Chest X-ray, AP view. Patient: 46 years old, sex M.
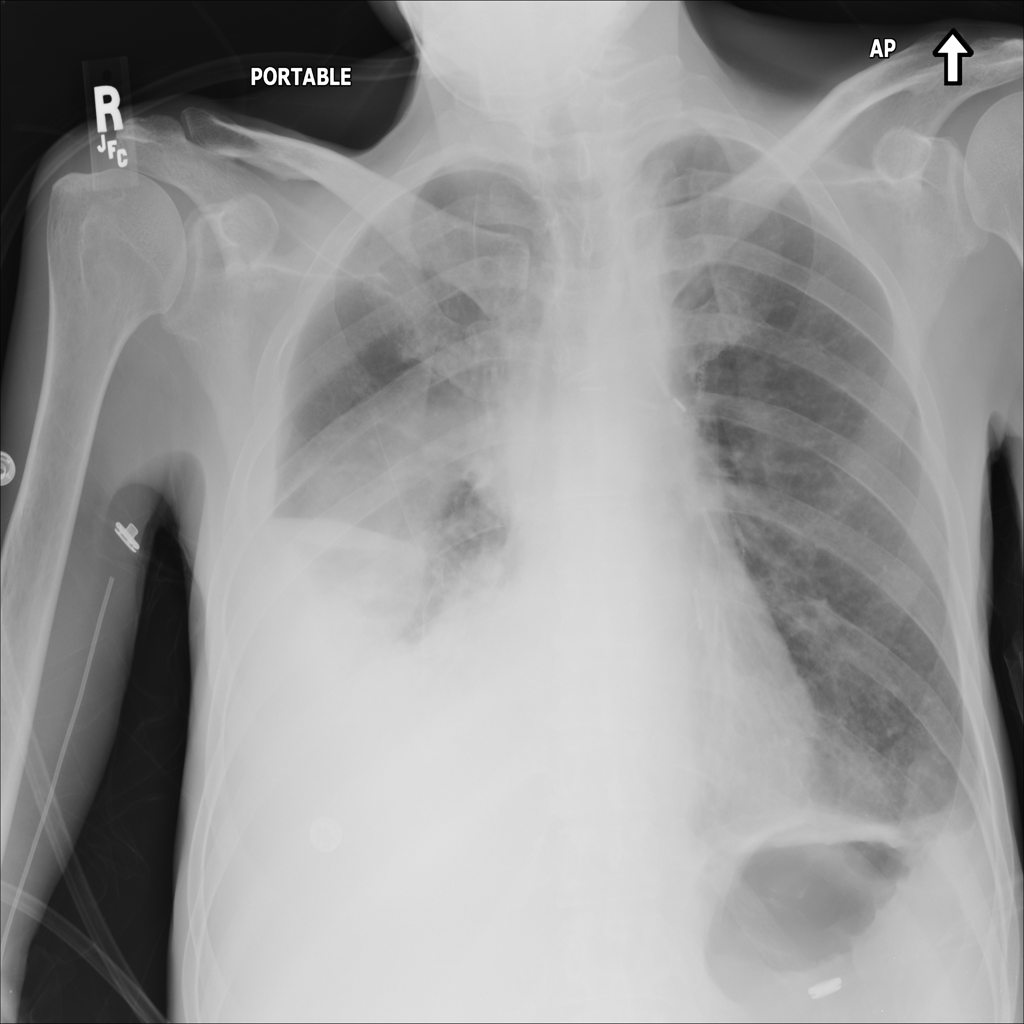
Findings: No Finding